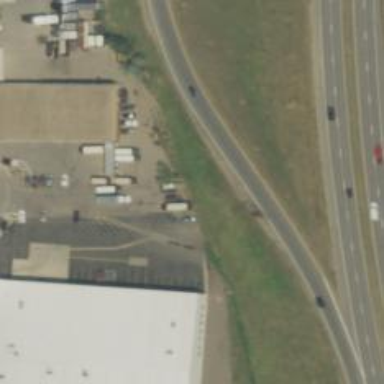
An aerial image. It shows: Trunk link highway.